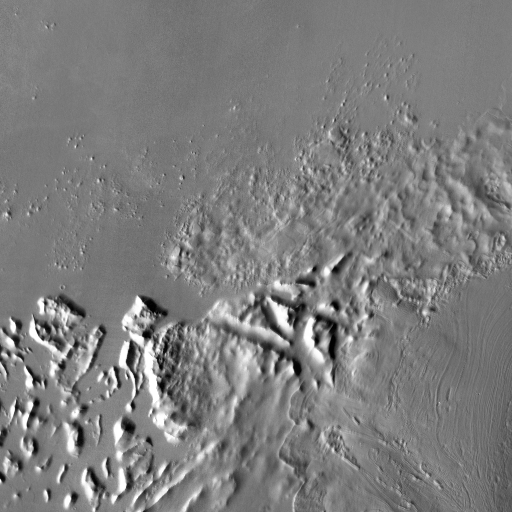
Crater classes present: Background, Other